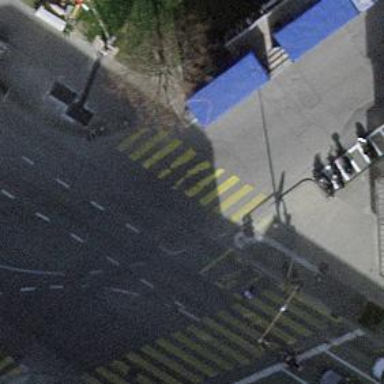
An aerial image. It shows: Road crossing with traffic signals.